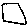
Label: square